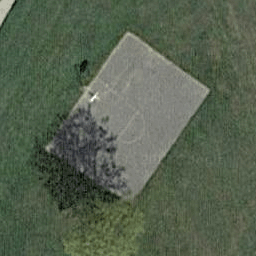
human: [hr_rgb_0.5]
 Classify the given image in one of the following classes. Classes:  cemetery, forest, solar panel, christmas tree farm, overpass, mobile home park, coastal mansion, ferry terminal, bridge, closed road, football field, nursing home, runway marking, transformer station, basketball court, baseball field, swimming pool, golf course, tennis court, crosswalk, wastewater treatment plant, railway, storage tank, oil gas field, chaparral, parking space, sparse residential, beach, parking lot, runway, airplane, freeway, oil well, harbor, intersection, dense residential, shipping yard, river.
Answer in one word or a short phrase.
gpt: basketball court